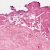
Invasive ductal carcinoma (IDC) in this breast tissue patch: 0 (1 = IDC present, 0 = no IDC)